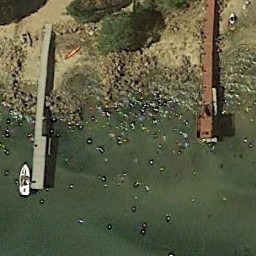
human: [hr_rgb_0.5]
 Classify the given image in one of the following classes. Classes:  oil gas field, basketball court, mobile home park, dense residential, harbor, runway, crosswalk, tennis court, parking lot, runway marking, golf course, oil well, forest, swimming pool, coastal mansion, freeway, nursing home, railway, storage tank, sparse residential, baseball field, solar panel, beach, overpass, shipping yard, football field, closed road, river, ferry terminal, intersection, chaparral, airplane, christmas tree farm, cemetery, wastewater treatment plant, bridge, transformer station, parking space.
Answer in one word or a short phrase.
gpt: ferry terminal